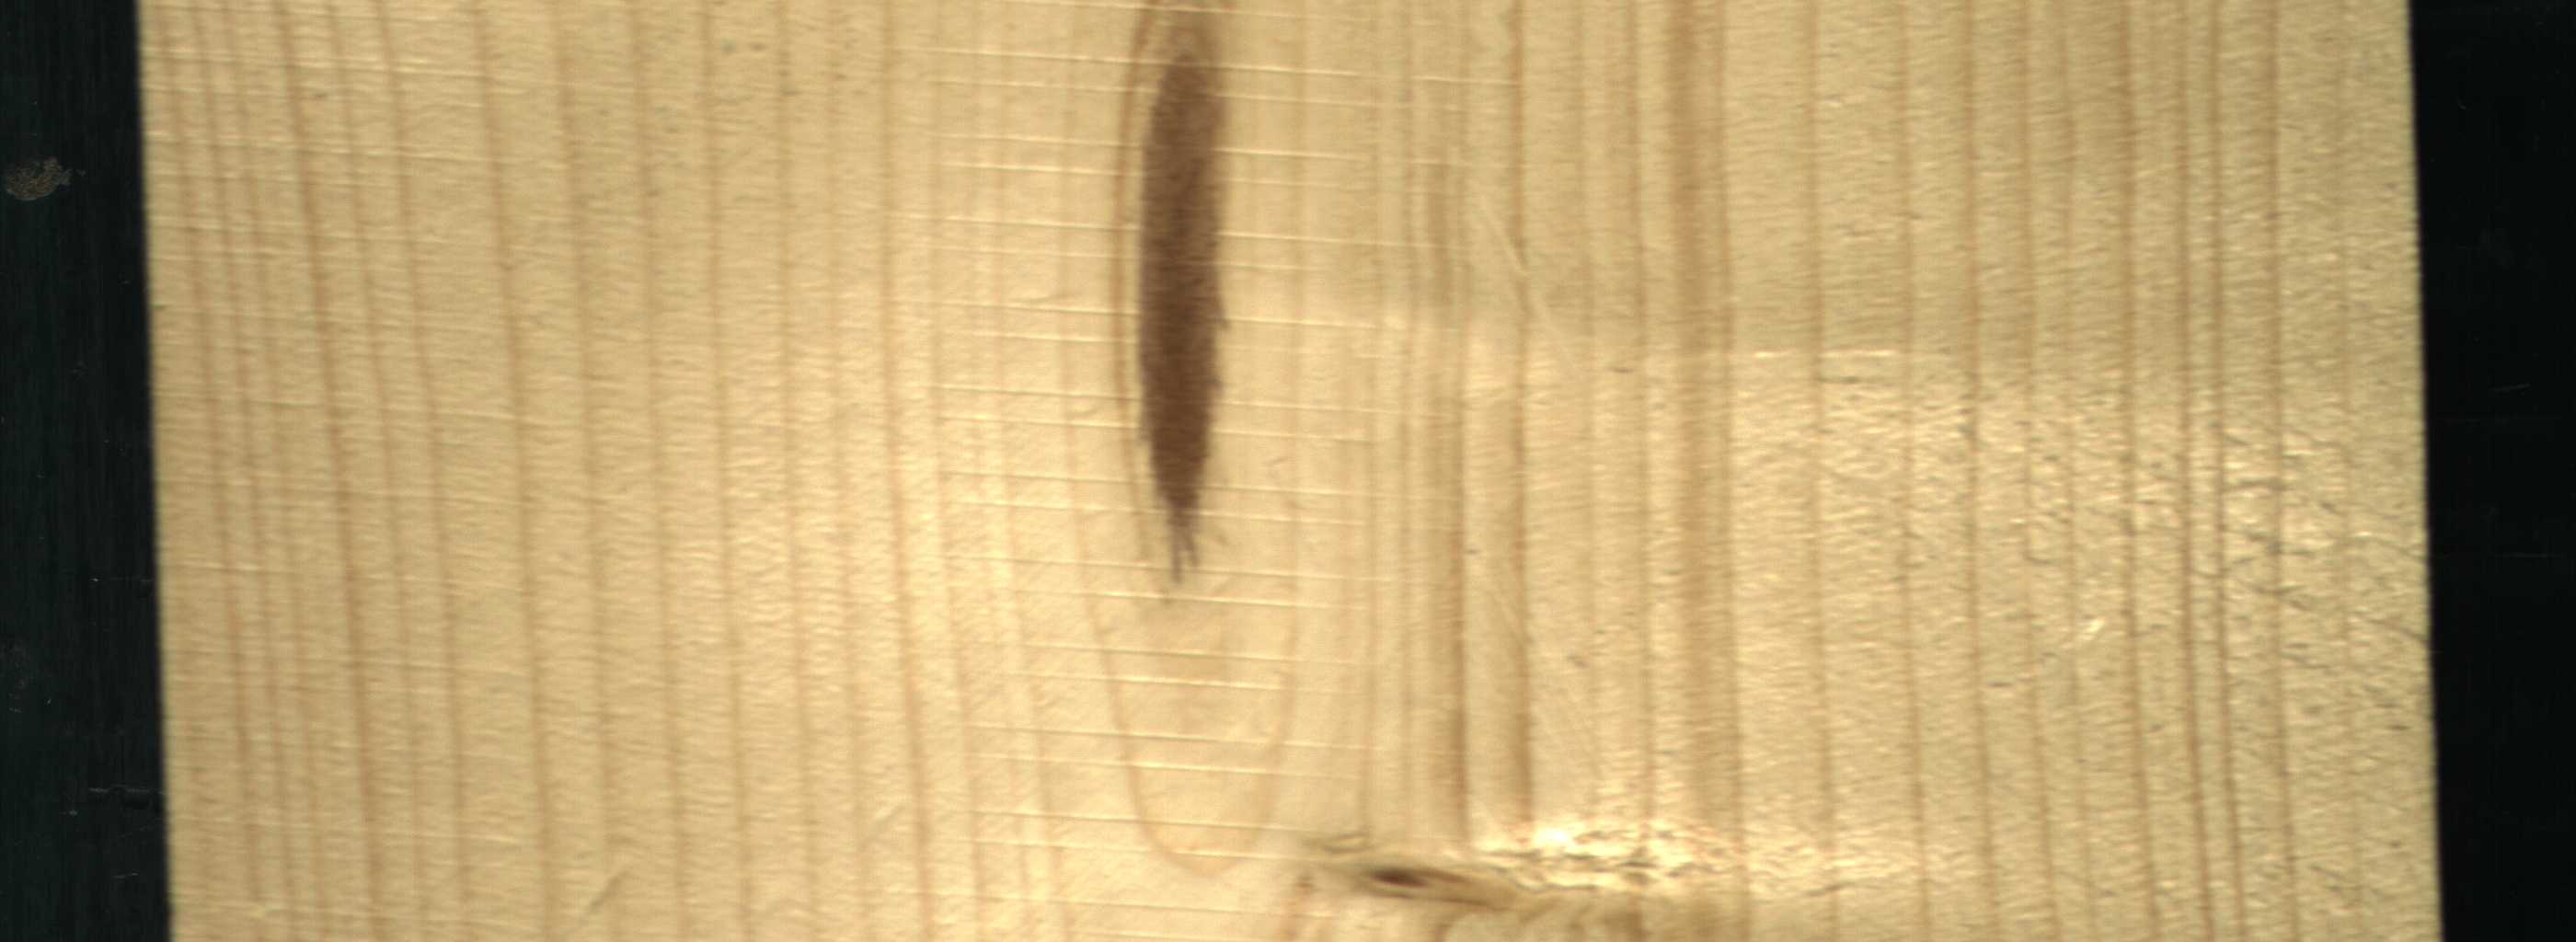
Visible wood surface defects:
Marrow
Live_Knot